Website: home-depot
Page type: review-order
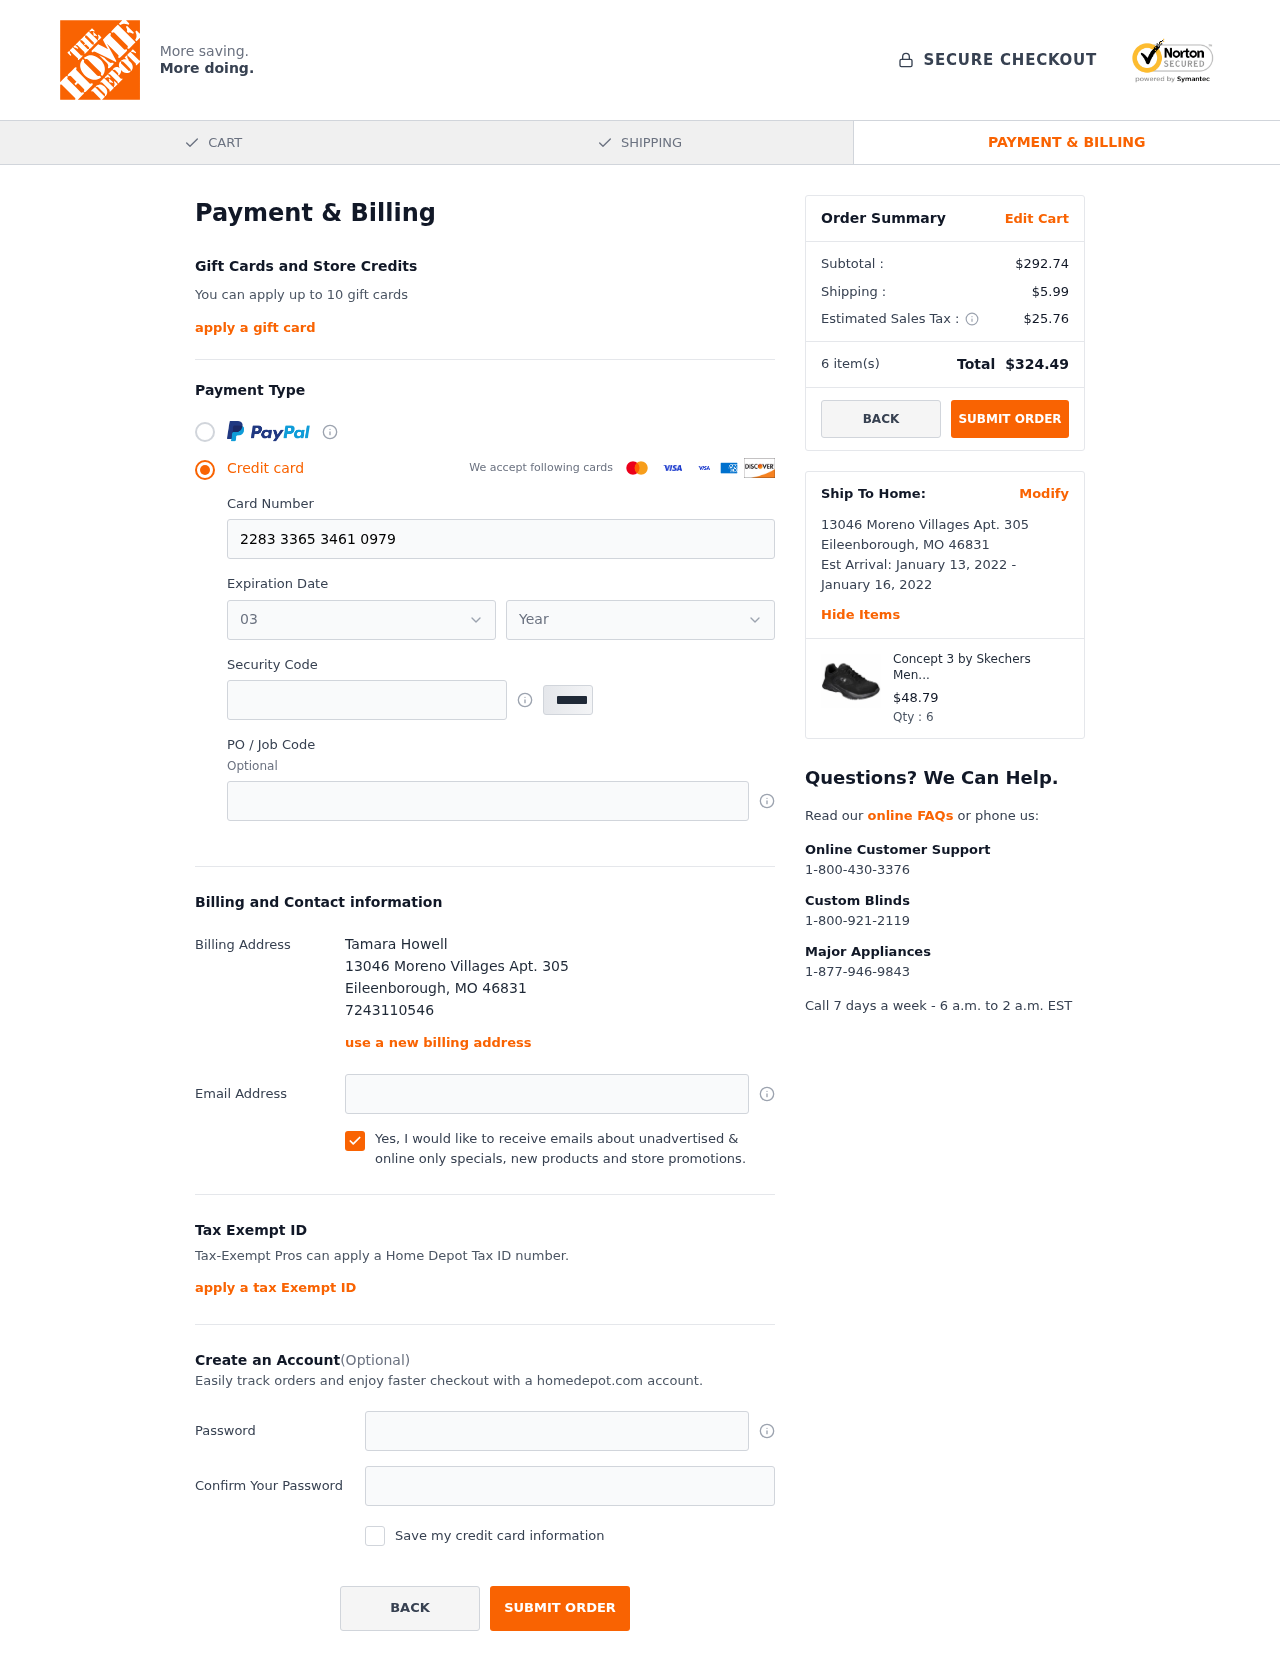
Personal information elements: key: PII_CARD_EXPIRY_MONTH
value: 03
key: PII_CARD_EXPIRY_YEAR
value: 26
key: PII_CITY
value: Eileenborough
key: PII_FULLNAME
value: Tamara Howell
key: PII_PHONE
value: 7243110546
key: PII_POSTCODE
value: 46831
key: PII_STATE_ABBR
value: MO
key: PII_STREET
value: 13046 Moreno Villages Apt. 305
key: PII_CARD_NUMBER
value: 2283 3365 3461 0979
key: PII_CARD_CVV
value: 966
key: PII_JOB_CODE
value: WO-285546
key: PII_EMAIL
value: tamara.howell@hotmail.com
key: PII_POSTCODE_FULL
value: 46831
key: PII_POSTCODE_NUMERIC
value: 46831
Product elements: key: PRODUCT1_NAME
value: Concept 3 by Skechers Men's Arizin Lace-up Sneaker,Black,10.5 Medium US
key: PRODUCT1_PRICE
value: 48.79
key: PRODUCT1_QUANTITY
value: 6
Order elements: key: ORDER_SUBTOTAL
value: $292.74
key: ORDER_SHIPPING_COST
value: $5.99
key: ORDER_TAX
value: $25.76
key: ORDER_NUM_ITEMS
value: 6
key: ORDER_TOTAL
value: $324.49
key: ORDER_SHIPPING_DATE
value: January 13, 2022
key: ORDER_DELIVERY_DATE
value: January 16, 2022